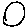
Label: circle